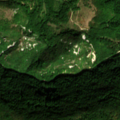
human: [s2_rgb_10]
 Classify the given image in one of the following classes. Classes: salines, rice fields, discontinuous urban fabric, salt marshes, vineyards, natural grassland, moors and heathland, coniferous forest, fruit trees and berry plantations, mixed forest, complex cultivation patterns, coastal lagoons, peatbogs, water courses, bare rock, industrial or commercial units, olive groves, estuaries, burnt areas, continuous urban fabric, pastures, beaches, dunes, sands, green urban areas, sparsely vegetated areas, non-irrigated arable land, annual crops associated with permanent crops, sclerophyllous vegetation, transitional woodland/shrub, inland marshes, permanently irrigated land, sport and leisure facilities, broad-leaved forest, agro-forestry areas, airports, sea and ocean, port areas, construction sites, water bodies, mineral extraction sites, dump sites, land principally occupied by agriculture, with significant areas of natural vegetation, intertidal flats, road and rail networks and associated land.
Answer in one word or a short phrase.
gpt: land principally occupied by agriculture, with significant areas of natural vegetation, broad-leaved forest, transitional woodland/shrub